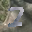
Label: 2